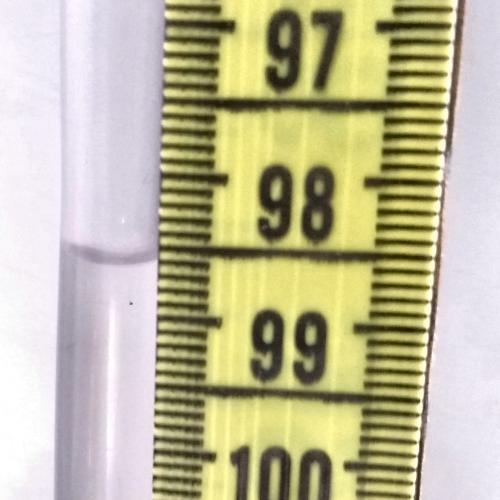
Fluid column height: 98.6 cm